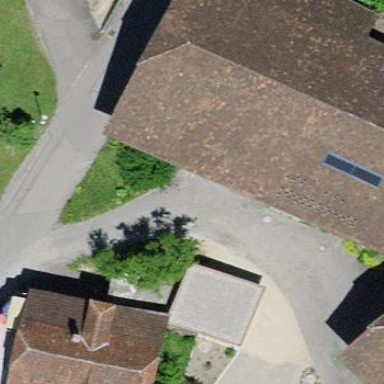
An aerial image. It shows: Farm building.